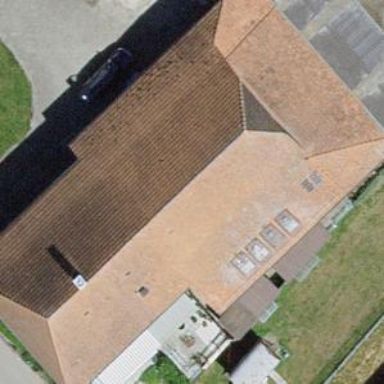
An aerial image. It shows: Farm building.